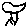
Label: bird